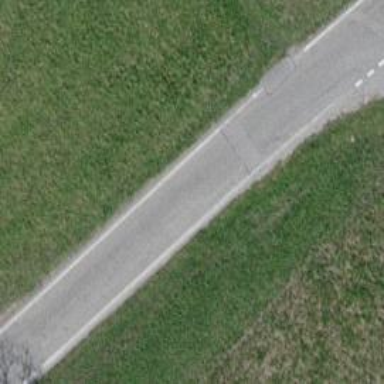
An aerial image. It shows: Unclassified road with asphalt surface.